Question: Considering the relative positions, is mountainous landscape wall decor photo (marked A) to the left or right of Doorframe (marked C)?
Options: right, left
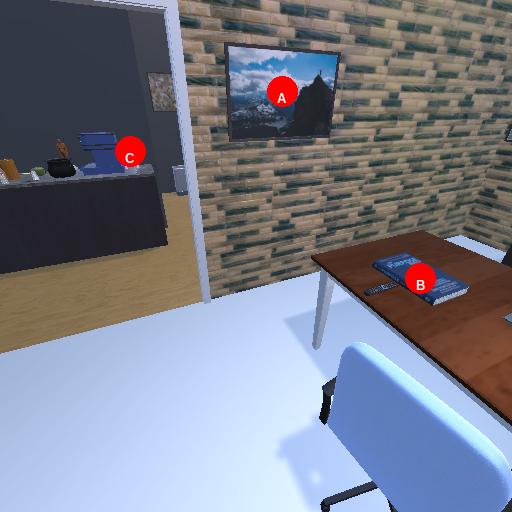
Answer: right